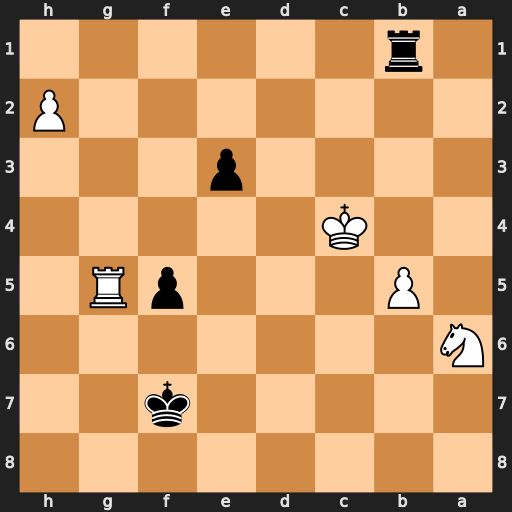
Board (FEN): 8/5k2/N7/1P3pR1/2K5/4p3/7P/1r6
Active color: b
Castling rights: -
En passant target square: -
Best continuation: e2 Rxf5+ Ke6 Rf4 e1=Q Nc5+ Kd6